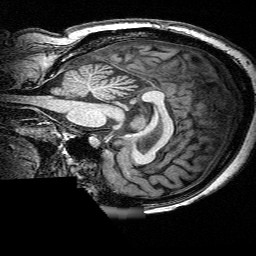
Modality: T1w
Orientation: sagittal
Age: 52
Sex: female
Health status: ill
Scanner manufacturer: siemens
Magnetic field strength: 3 T
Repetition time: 0.0025 s
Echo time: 0.00336 s